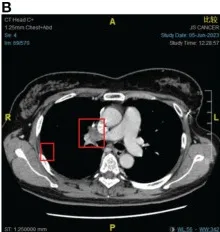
The response of lung metastases to immunotherapy combined with chemotherapy. (B) After two cycles of treatment.
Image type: radiology (ct)